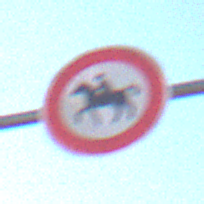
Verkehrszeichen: VerbotReiter
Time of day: MorningAfternoon
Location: Outdoor (Nature)
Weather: Clear
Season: NotSpecified
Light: Natural